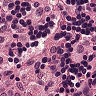
Metastatic tissue present: no